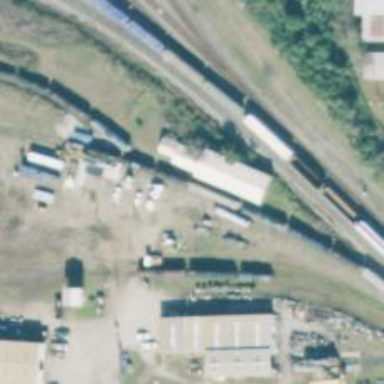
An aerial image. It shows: Railway spur service.